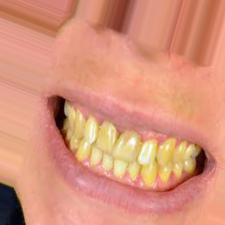
Condition: Tooth Discoloration